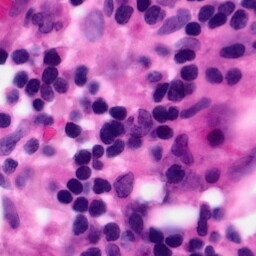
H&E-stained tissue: Pancreatic